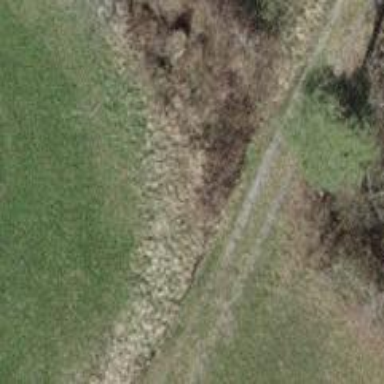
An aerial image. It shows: Ditch in the surroundings.